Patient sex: M
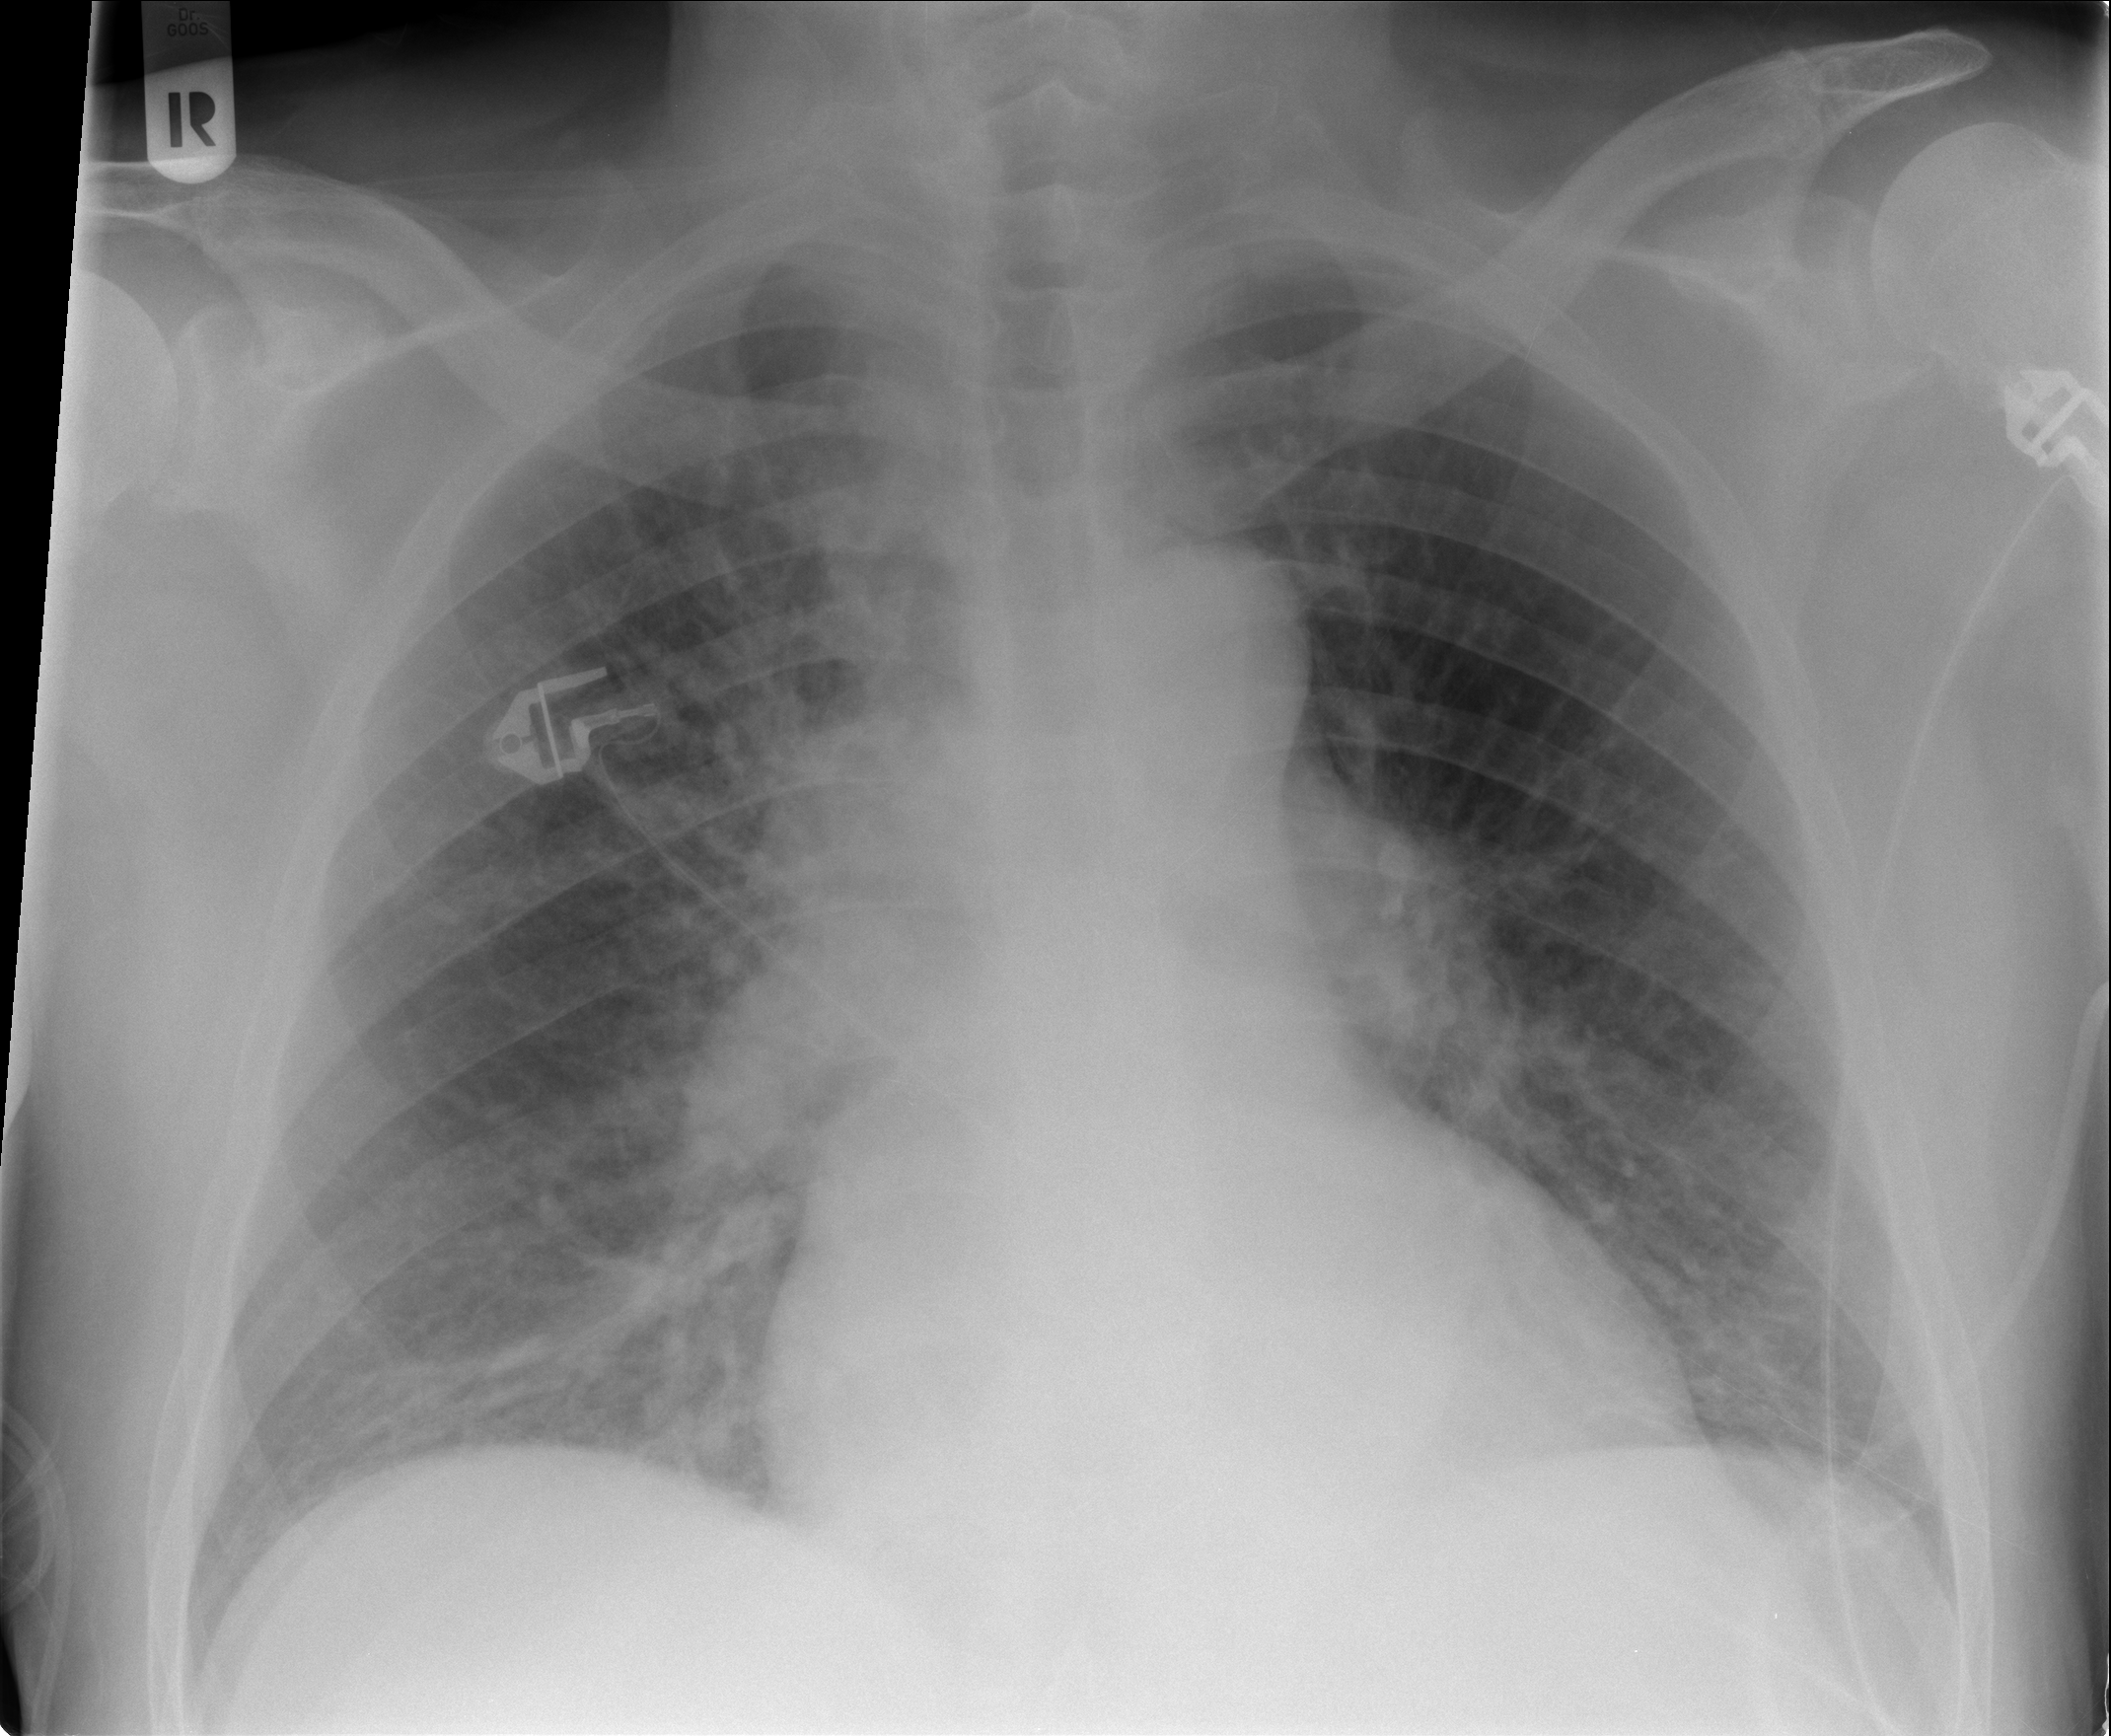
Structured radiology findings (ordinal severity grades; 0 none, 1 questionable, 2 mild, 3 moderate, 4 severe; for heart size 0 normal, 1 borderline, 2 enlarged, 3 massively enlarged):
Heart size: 1
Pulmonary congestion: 3
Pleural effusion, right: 0
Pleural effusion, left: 0
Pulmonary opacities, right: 2
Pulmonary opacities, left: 0
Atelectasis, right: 2
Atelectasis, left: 2